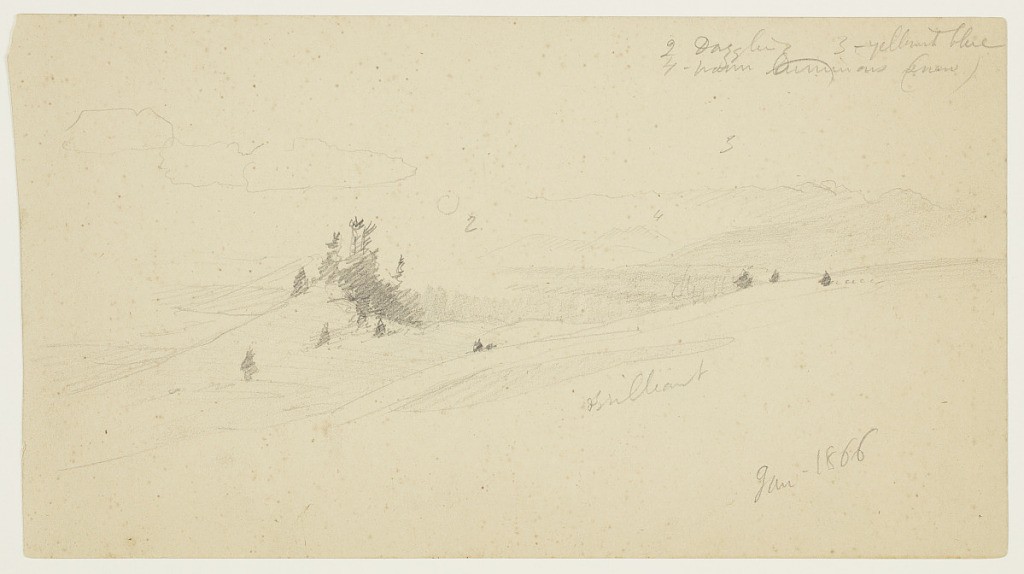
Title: Winter View from Long Hill, Hudson, New York
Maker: Frederic Edwin Church, American, 1826–1900
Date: January 1866
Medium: Graphite on tan wove paper; verso: graphite
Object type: Drawing
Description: Landscape sketch showing a winter view of the Catskill Mountains and the Hudson River Valley looking southwest from the artist's property on Long Hill near Hudson, New York. In the foreground at right, a rounded slope descends to the left and gives way to a small, partially wooded ridge at center. In the background, puffy clouds and the low-lying sun hang above the southern end of Catskill Escarpment, with Overlook Mountain visible at center. The interceding middle distance is darkened by shadow.

Verso: Landscape sketch showing a winter view of the Catskill Mountains and the Hudson River Valley looking southwest from the artist's property on Long Hill near Hudson, New York. A grove of trees on a nearby ridge is visible at center, while in the background, sun beams emanate from behind the rugged Catskill Escarpment. At right, separated by a diagonal line, a portion of a panoramic view of a mountain range is included.